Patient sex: M
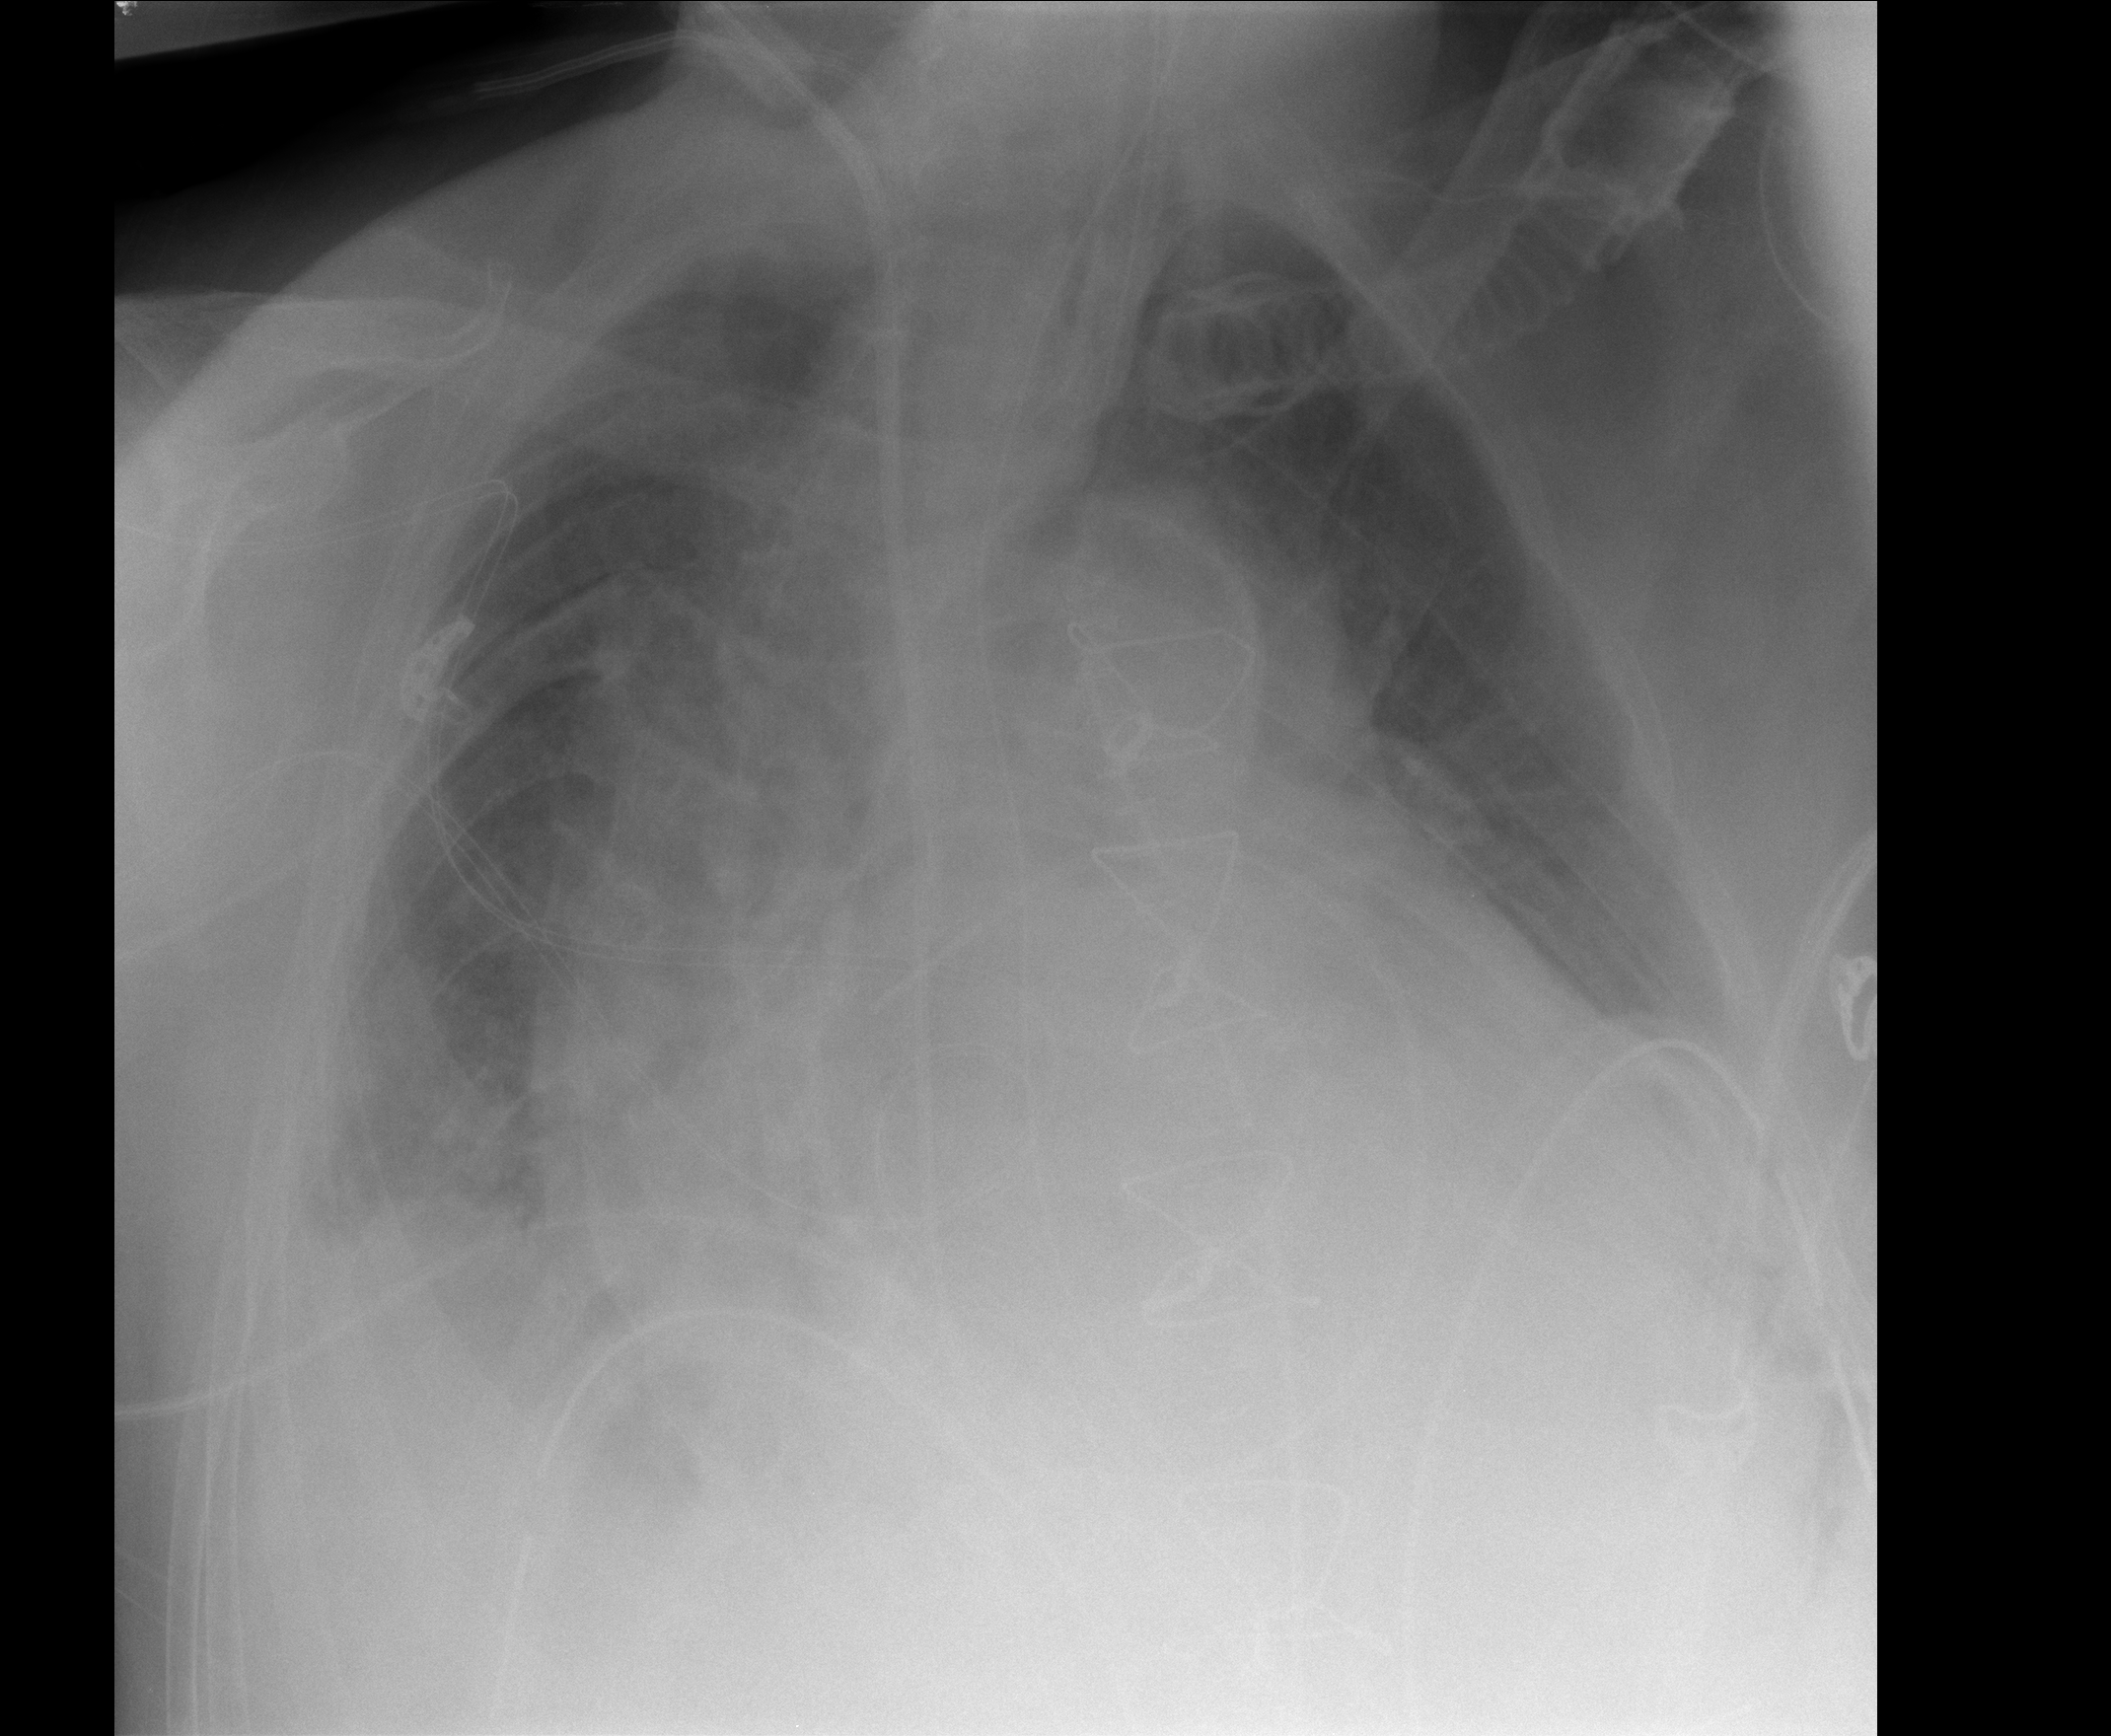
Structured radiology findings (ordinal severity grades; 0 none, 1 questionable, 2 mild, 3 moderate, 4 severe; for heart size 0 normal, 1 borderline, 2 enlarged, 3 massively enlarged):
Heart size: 3
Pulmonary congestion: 3
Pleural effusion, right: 2
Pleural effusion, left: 2
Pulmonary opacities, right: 2
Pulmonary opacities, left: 1
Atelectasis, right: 2
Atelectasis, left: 2